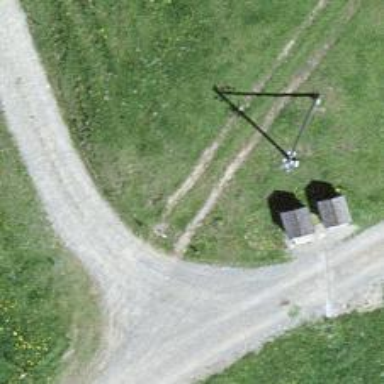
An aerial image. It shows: Gravel track with grade 2 quality.